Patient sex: M
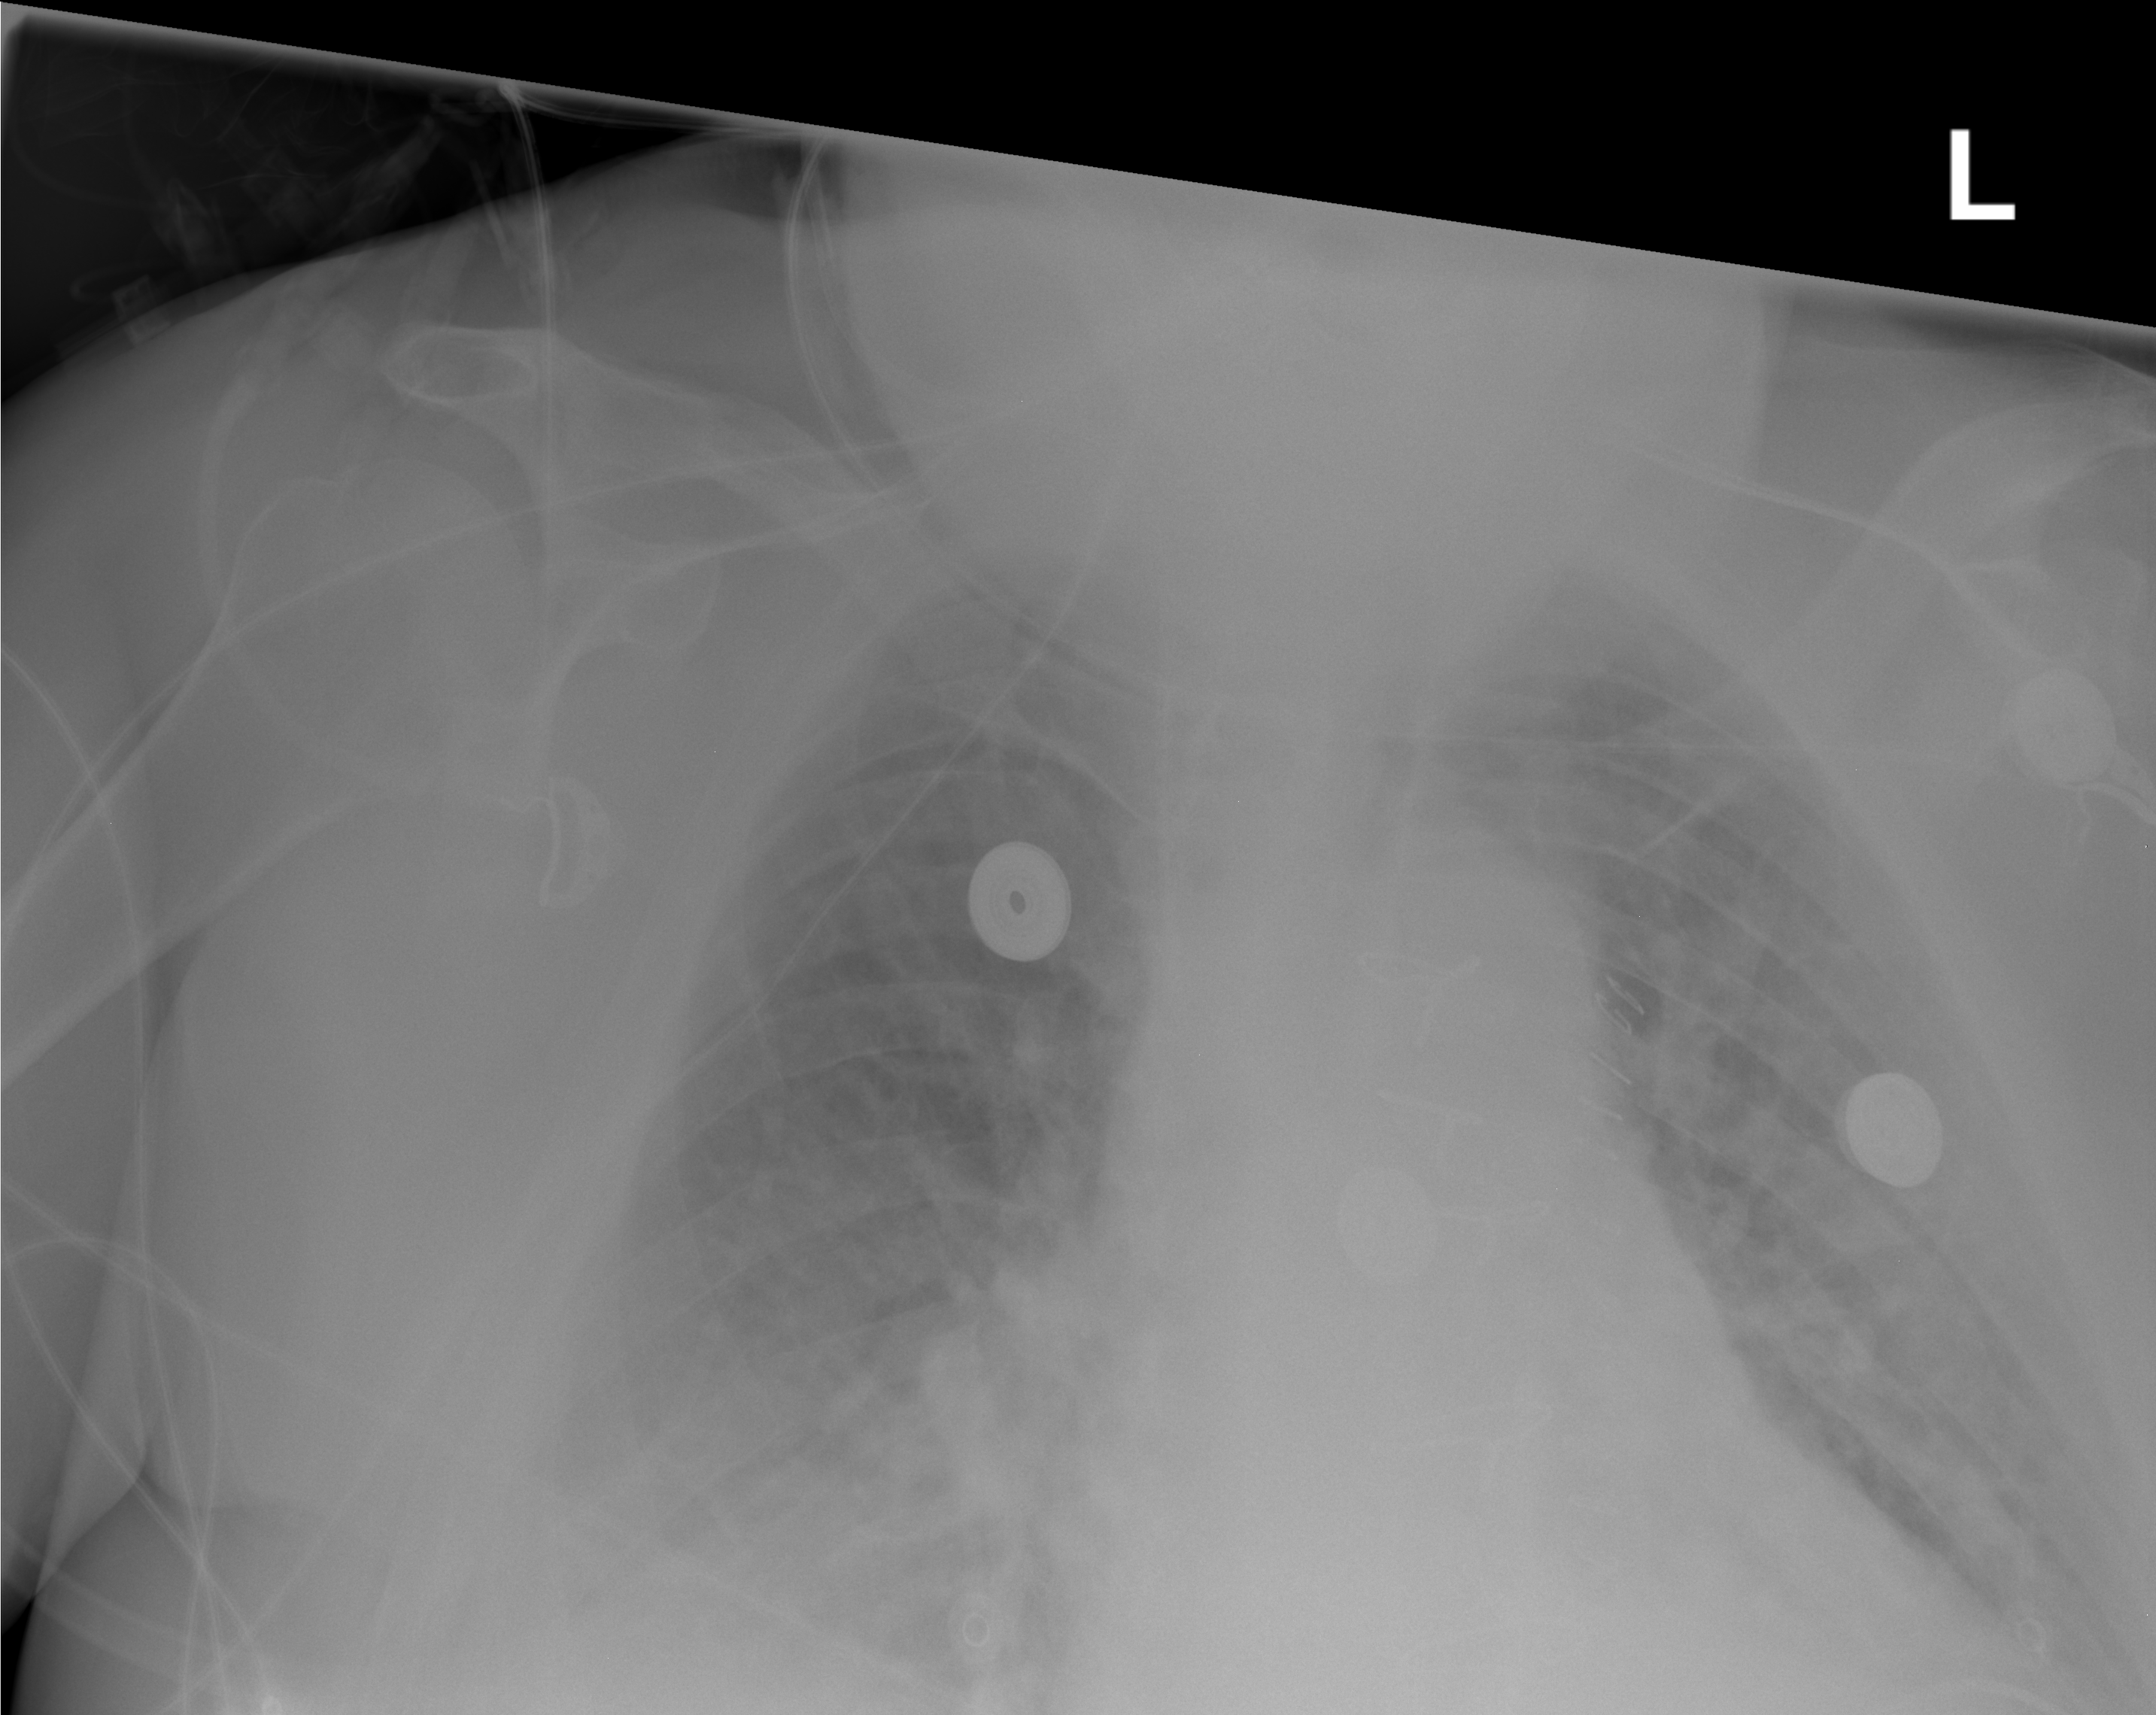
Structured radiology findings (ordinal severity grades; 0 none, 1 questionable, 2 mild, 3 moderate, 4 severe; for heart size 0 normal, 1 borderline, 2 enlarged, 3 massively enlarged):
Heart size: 2
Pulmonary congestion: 2
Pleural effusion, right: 2
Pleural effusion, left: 0
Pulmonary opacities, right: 2
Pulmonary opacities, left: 2
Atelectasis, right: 2
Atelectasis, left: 2